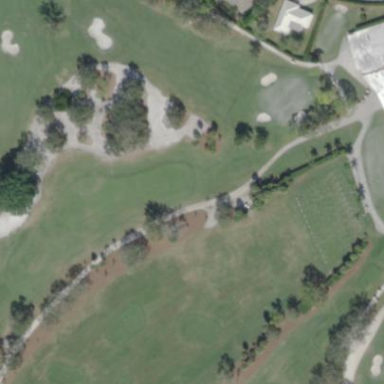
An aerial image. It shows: Rough area on grassy golf course.